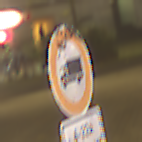
Verkehrszeichen: VerbotFuerKraftfahrzeugeUeberDreiKommaFuenfTonnen
Zusatzzeichen unten: ZeitangabenMitBeschraenkungAufWochentage4
Umgebung: Outdoor, Urban
Tageszeit: Night
Wetter: Clear
Licht: Artificial
Jahreszeit: NotSpecified
Kontrast: HighContrast